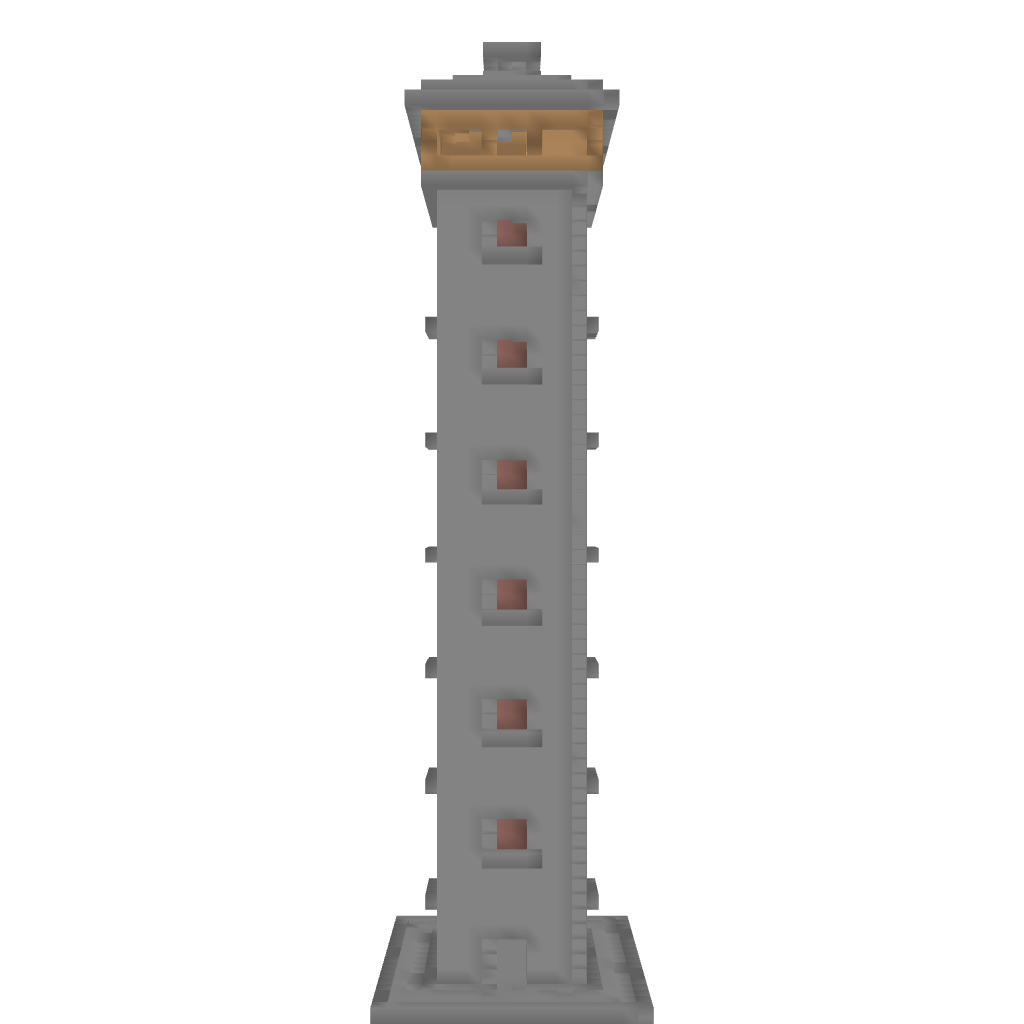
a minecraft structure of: Tower bad low quality